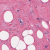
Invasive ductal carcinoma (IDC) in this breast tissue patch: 0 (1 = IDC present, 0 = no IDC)